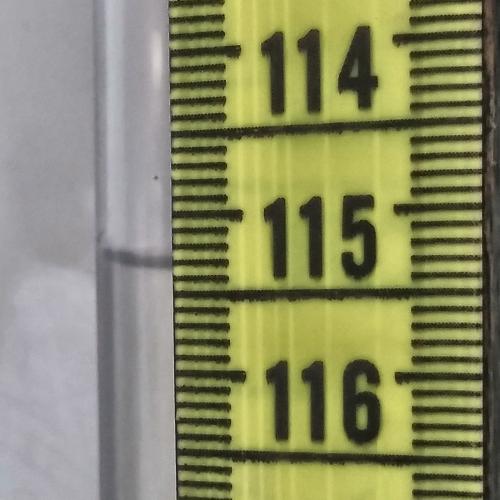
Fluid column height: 115.3 cm